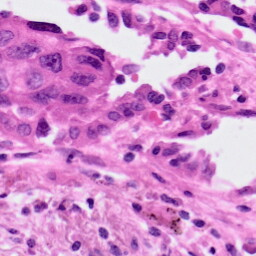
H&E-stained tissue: Lung